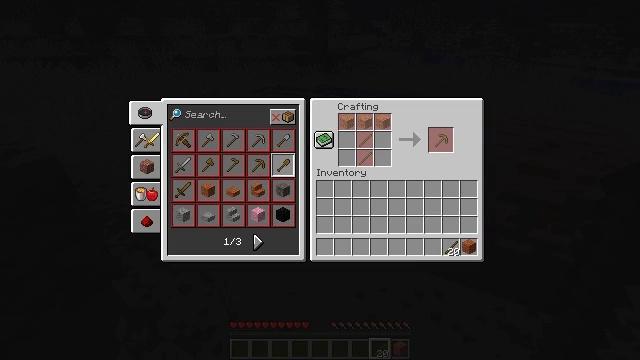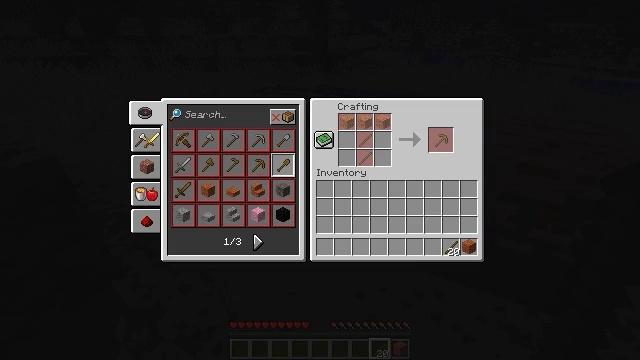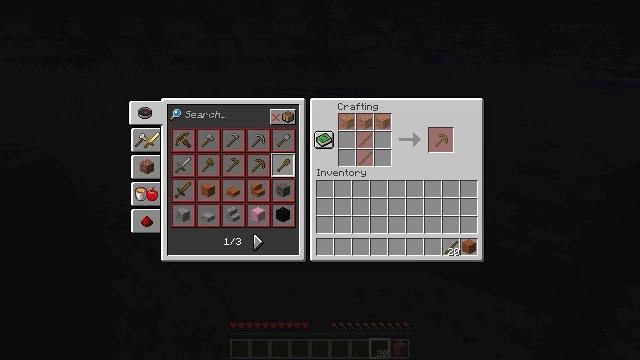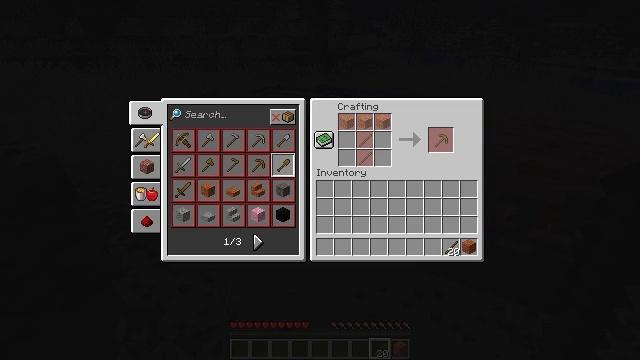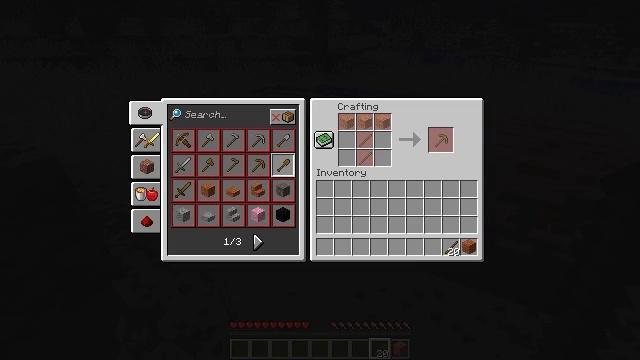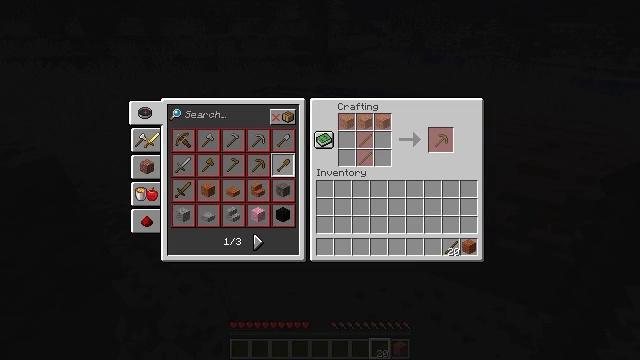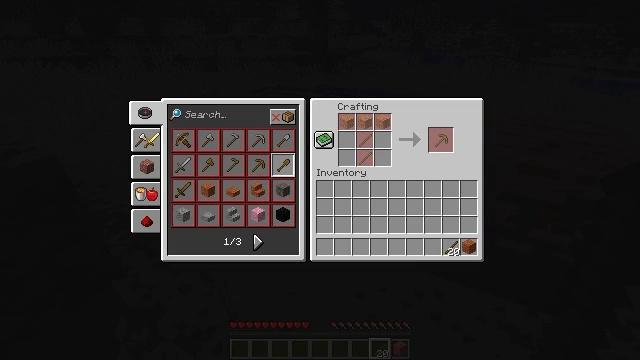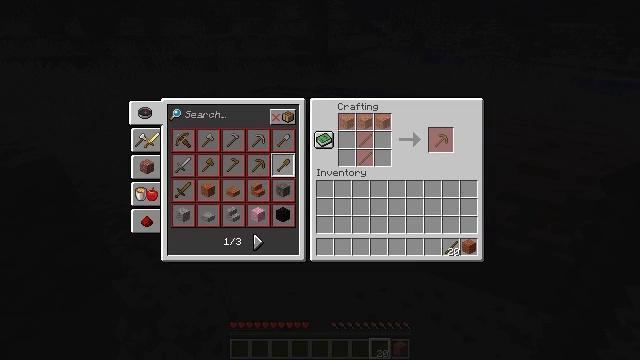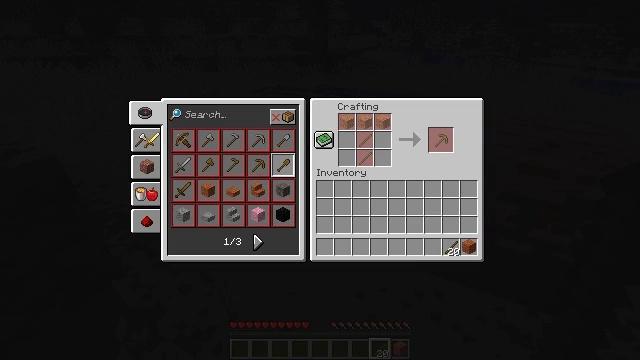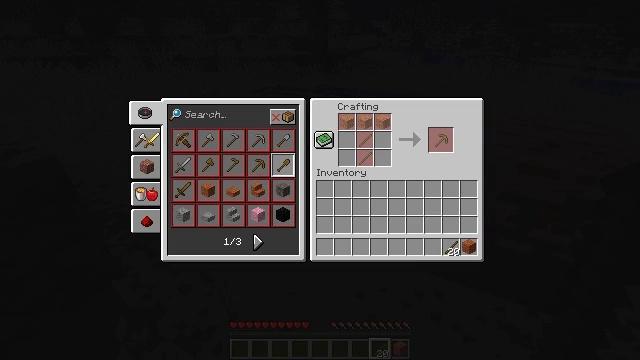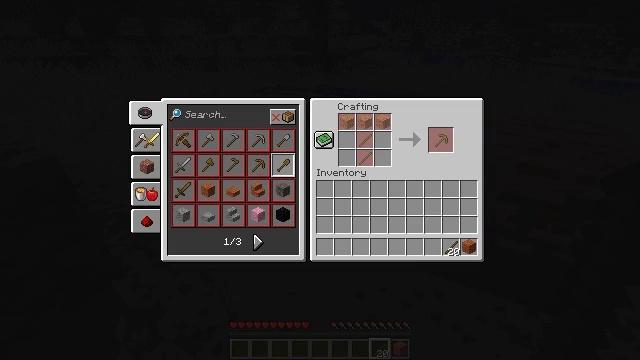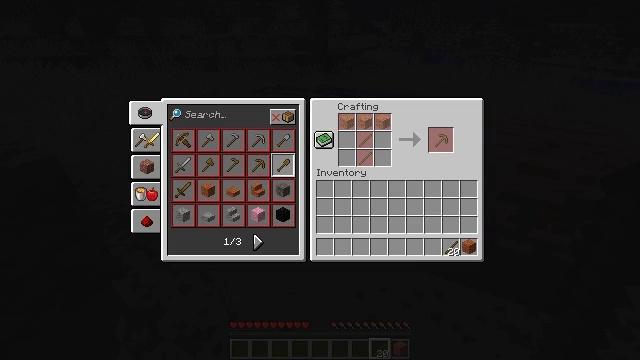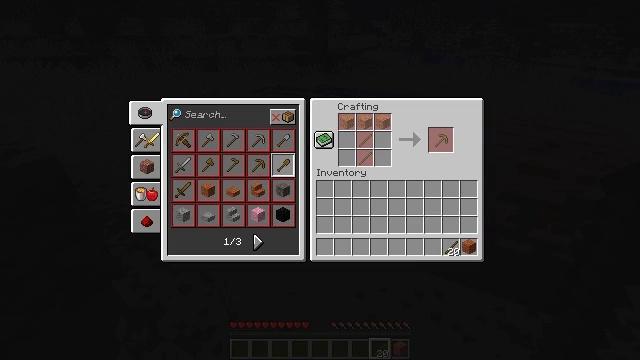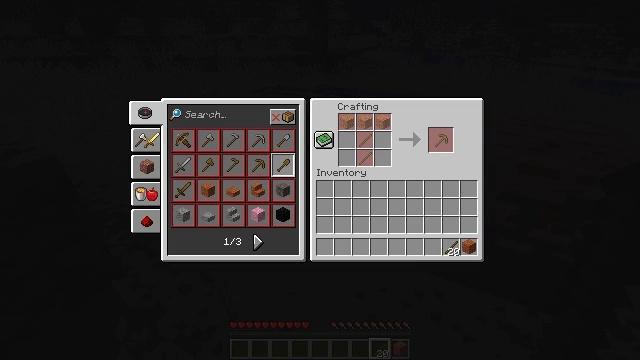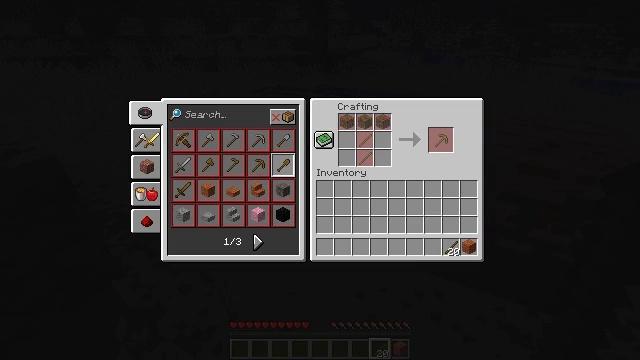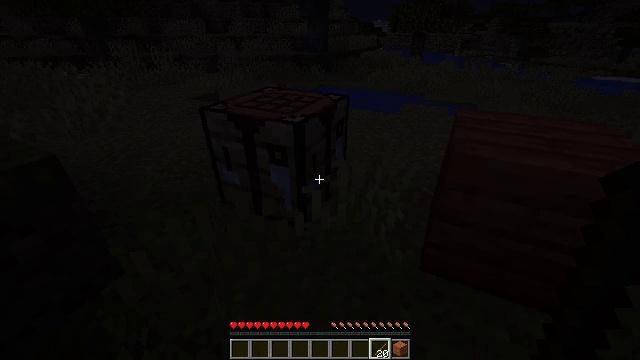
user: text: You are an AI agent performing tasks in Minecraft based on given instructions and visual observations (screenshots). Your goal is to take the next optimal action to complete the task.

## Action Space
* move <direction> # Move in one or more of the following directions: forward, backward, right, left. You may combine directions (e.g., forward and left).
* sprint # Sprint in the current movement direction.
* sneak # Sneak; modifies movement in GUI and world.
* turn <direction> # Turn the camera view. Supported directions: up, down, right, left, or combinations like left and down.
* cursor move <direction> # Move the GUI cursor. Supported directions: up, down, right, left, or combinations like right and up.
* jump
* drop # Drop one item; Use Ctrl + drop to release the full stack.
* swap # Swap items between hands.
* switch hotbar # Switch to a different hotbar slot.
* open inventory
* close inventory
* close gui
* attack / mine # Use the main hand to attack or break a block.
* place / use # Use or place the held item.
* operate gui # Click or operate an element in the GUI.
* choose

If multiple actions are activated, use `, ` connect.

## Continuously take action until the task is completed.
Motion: motion action
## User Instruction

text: Remove acacia planks from a building.
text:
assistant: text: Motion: no_op
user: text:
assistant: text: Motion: no_op
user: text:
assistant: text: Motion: no_op
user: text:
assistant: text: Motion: no_op
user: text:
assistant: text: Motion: no_op
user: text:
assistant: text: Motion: no_op
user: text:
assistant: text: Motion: no_op
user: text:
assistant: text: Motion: no_op
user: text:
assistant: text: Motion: no_op
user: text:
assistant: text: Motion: no_op
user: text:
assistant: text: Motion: no_op
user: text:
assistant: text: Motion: no_op
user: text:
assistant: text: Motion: no_op
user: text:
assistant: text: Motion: no_op
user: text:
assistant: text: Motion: no_op
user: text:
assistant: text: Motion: no_op
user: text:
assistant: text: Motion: no_op
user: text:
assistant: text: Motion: no_op
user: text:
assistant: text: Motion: no_op
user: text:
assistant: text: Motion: no_op
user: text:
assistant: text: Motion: no_op
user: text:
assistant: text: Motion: no_op
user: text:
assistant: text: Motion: no_op
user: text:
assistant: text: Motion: no_op
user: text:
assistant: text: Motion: no_op
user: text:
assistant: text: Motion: close gui
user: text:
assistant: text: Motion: open inventory
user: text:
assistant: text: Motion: open inventory
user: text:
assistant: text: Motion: no_op
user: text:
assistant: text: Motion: no_op